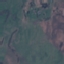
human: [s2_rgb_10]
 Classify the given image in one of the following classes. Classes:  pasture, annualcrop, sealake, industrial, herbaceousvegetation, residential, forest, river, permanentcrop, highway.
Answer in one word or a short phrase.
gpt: Pasture